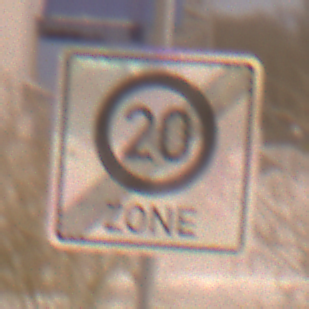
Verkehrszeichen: EndeZone20
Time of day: Night
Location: Outdoor (Urban)
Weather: Overcast
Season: Winter
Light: Artificial